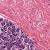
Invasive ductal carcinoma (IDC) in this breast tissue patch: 0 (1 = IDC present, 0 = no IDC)